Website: slack
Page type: payment
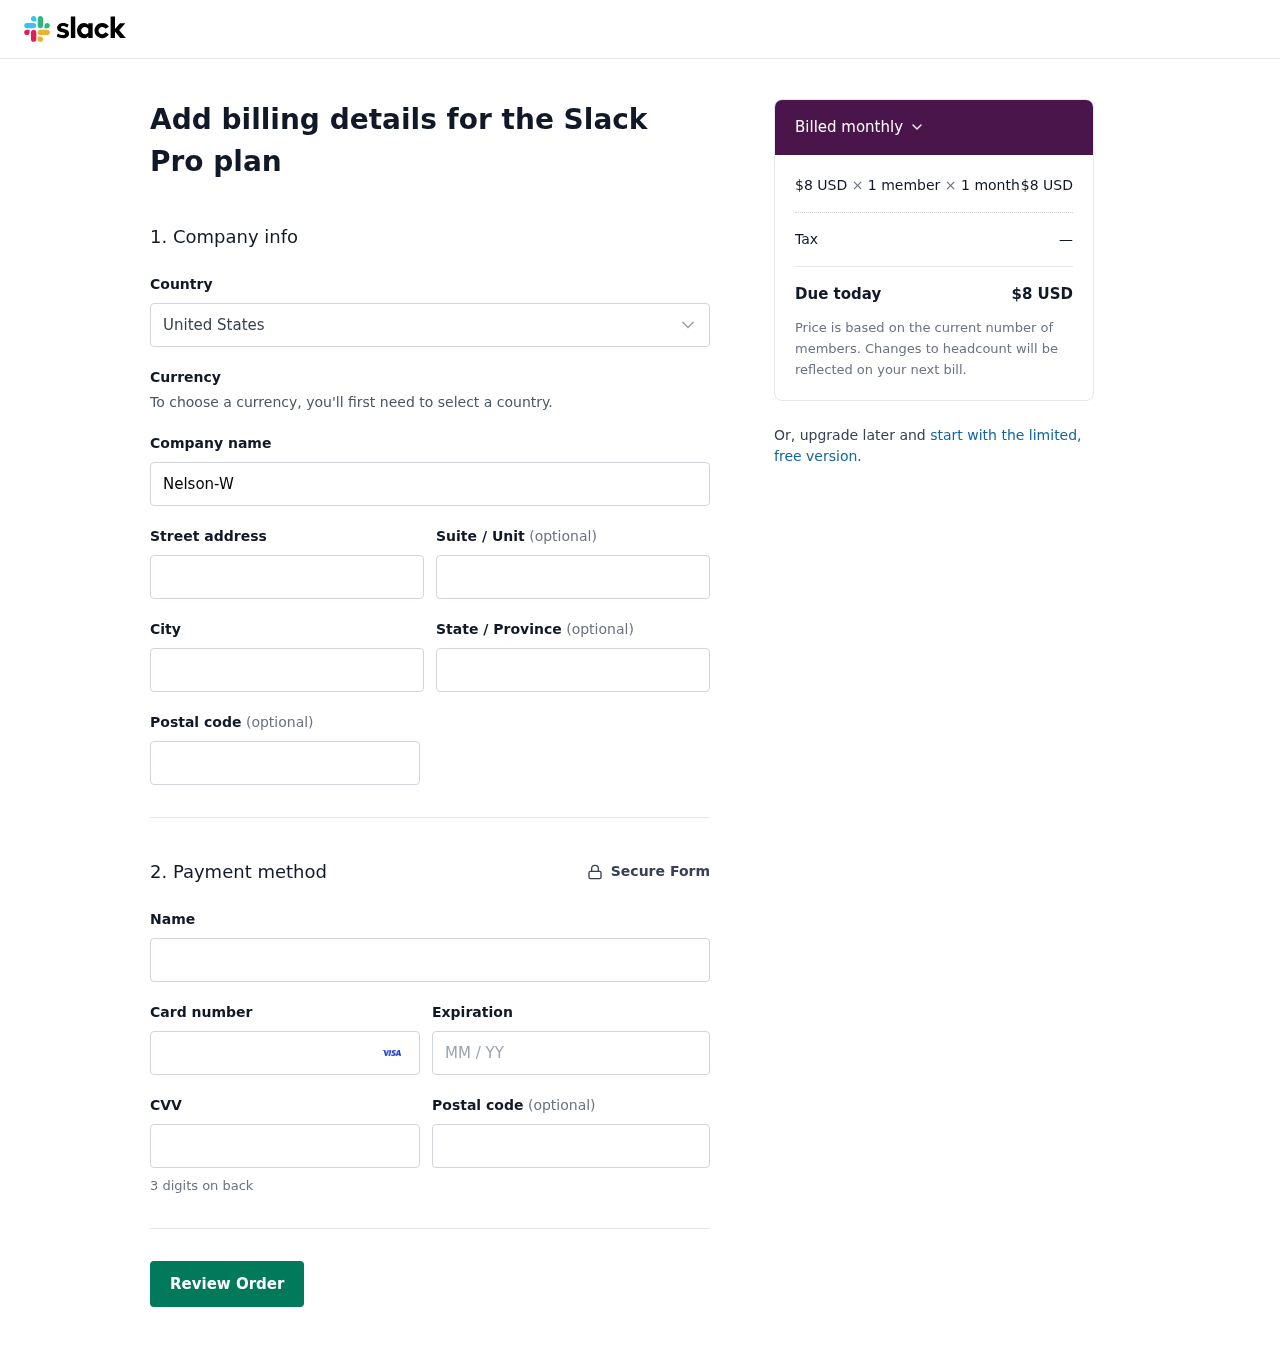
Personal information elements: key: PII_COUNTRY
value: United States
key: PII_COMPANY
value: Nelson-Warner
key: PII_STREET
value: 48529 Fischer Port
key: PII_CITY
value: Jodyburgh
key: PII_STATE
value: Utah
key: PII_POSTCODE
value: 26151
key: PII_FULLNAME
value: William Gray
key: PII_CARD_NUMBER
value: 4628 7312 3011 9483
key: PII_CARD_EXPIRY
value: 12/27
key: PII_CARD_CVV
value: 806
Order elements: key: ORDER_PRICE_PER_MEMBER
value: $8 USD
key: ORDER_NUM_MEMBERS
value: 1 member
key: ORDER_NUM_MONTHS
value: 1 month
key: ORDER_SUBTOTAL
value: $8 USD
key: ORDER_TAX
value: —
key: ORDER_TOTAL
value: $8 USD